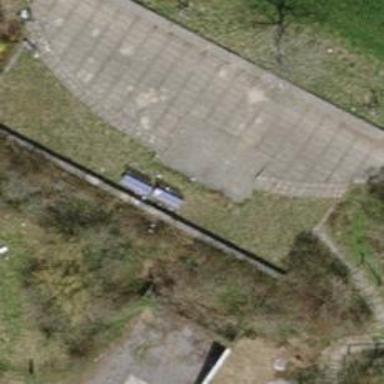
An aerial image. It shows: Bench.